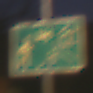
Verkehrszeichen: BeginnVerkehrsberuhigterBereich
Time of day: Night
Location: Outdoor (Urban)
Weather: Clear
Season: NotSpecified
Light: Artificial